Field crop: maize
Growth stage: 2
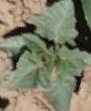
Species: datura